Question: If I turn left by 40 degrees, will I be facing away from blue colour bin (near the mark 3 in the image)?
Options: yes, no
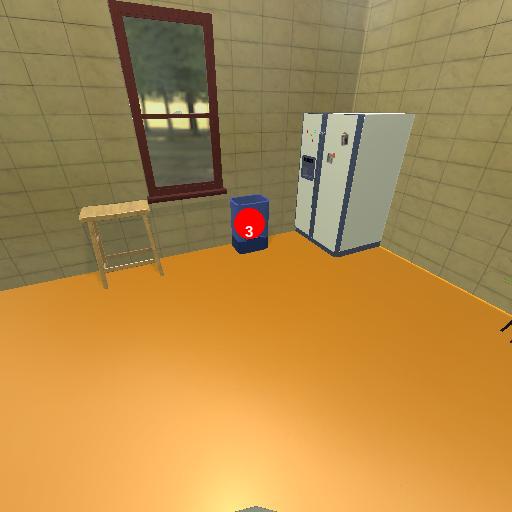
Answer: yes